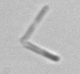
Label: Nanoneis